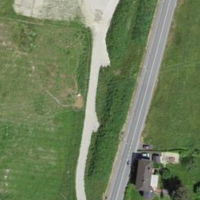
EUNIS habitat code: 24
Species observed at this site:
Corvus corone
Turdus merula